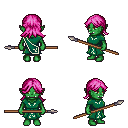
a pixel art fantasy rpg character, female body template, orc, green skin, sash dress, teal pants, pink loose hair, spear, four views (front, back, left, right), 2x2 character sprite sheet, small pixel art, hard edges, no anti-aliasing